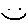
Label: smiley face